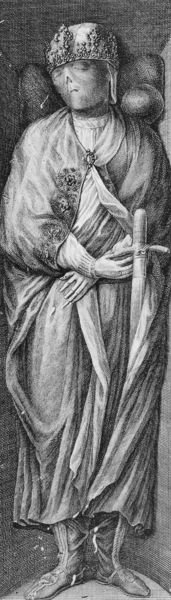
Titel: Leichnam Friedrichs II.
Künstler: Francesco la Marra
Schlagwörter: mann, finger, grau, hut, kleid, schmuck, falten, leiche, tod, tot, gewand, mantel, reich, stickerei, brosche, edelsteine, krone, boote, statue, schlafen, schuhe, graphik, kissen, könig, liegend, ring, schwarz weiß, schwert, skelett, sarg, grab, totenbild, bestattung, bekleidet, mumie, juwelen